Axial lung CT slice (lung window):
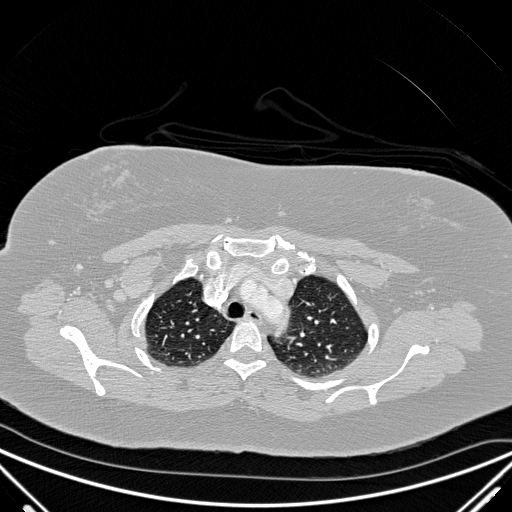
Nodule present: no